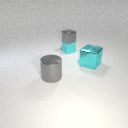
large cyan metal cube to the right of small cyan rubber cube